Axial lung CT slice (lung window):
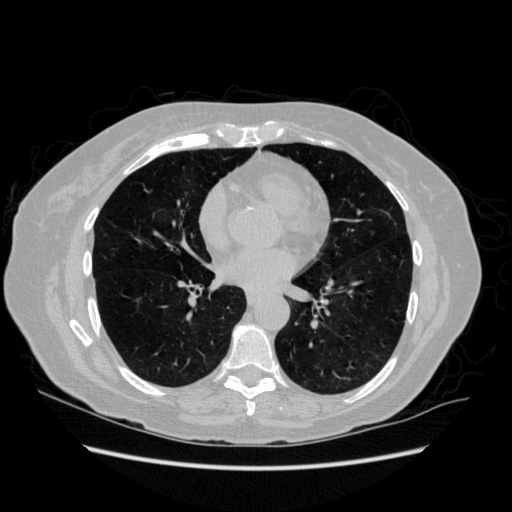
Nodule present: no